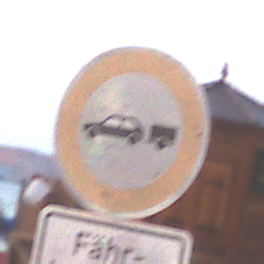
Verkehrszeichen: VerbotPersonenkraftwagenMitAnhaenger
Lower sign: SonstigeFahrzeugePersonengruppenFrei4
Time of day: SunriseSunset
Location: Outdoor (Urban)
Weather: Clear
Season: NotSpecified
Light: Natural